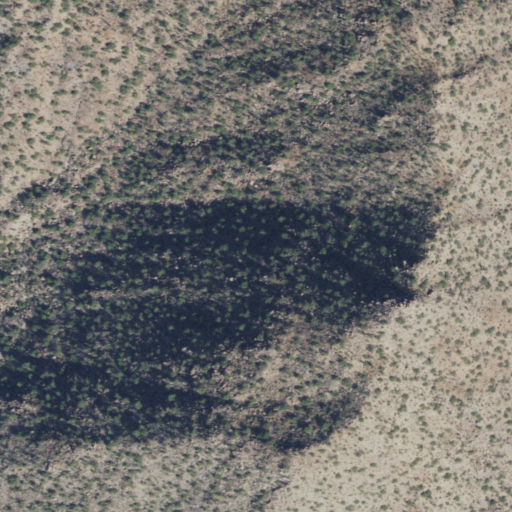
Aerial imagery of mountain in Arizona named Usery Mountain containing only shrub